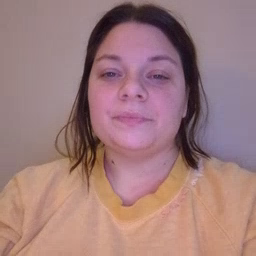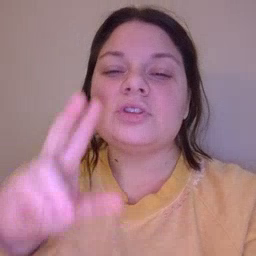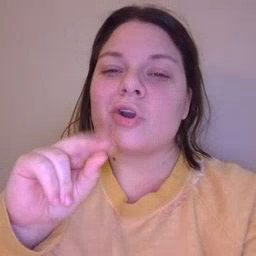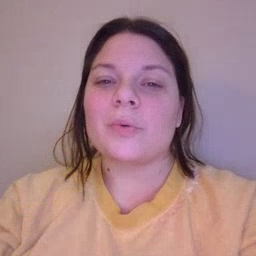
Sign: no